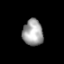
Tissue: lung
Cell type: Epithelial cells
Senescence score: 0.5743
Nuclear area (px): 526
Mean DAPI intensity: 161.04